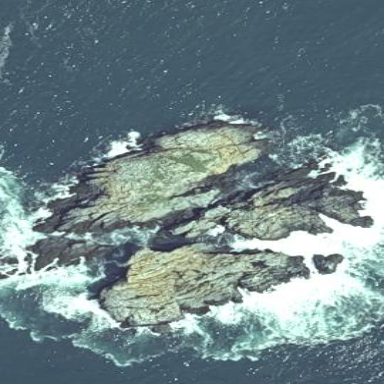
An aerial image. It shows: Island with natural coastline.